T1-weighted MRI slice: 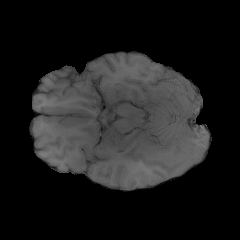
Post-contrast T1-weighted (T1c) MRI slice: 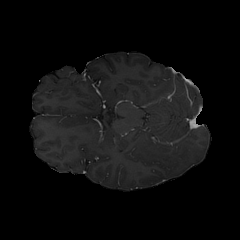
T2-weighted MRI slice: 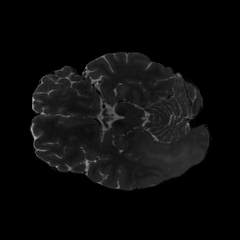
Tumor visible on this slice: yes